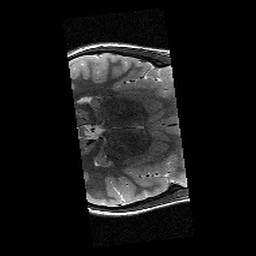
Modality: T2w
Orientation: axial
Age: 14
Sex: female
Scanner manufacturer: siemens
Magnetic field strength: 3 T
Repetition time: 9.23 s
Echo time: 0.067 s